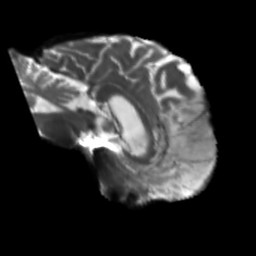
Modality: T2w
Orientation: sagittal
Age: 52
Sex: male
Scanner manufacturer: siemens
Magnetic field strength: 3 T
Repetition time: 5.47 s
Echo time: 0.0854 s